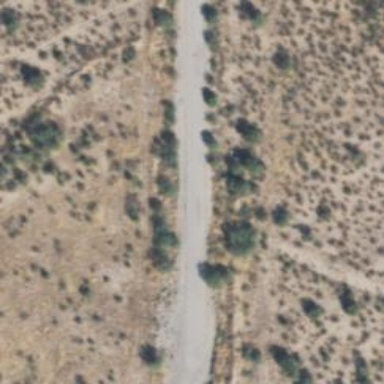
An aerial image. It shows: Unclassified road.